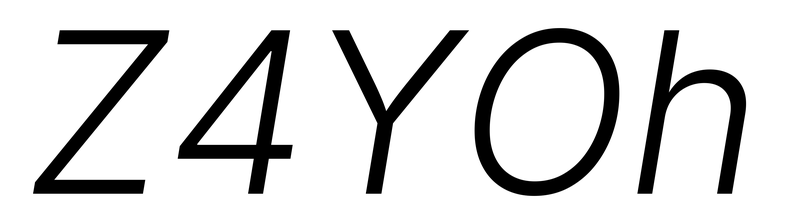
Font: Inter-Italic_Light_Italic